八年级 · 度量几何学
如图, $A B=A E, A B / / D E, \angle D A B=66^{\circ}, \angle E=36^{\circ}$.

(1) 求 $\angle D A E$ 的度数;

(2) 若 $\angle B=30^{\circ}$, 求证: $A D=B C$.
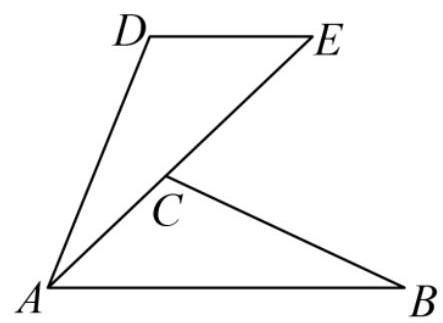
答案: 解： (1) $\because A B / / D E$,

$\therefore \angle E=\angle E A B=36^{\circ}$,

$\because \angle D A B=\angle D A E+\angle E A B=66^{\circ}$,

$\therefore \angle D A E=\angle D A B-\angle E A B=66^{\circ}-36^{\circ}=30^{\circ}$,

$\therefore \angle D A E$ 的度数为 $30^{\circ}$.

（2）证明：由（1）可知 $\angle D A E=30^{\circ}$,

$\because A B / / D E$

$\therefore \angle E=\angle E A B$,

在 $\triangle A B C, \triangle E A D$ 中,

$\left\{\begin{array}{l}\angle D A E=\angle B=30^{\circ} \\ A E=B A \\ \angle E=\angle E A B\end{array}\right.$

$\therefore \triangle A B C \cong \triangle E A D(\mathrm{ASA})$,

$\therefore A D=B C$.